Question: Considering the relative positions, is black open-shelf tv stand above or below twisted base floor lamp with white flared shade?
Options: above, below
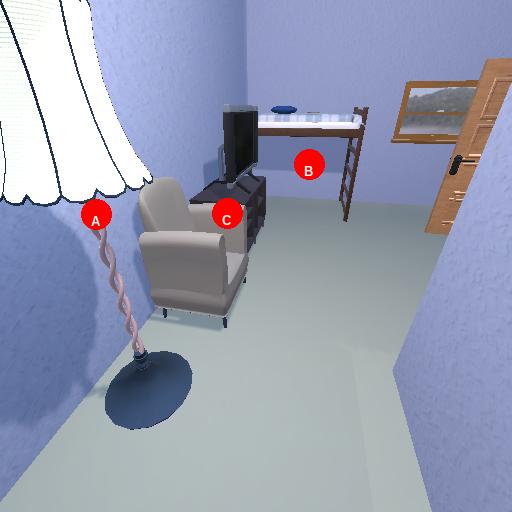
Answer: above